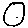
Label: circle